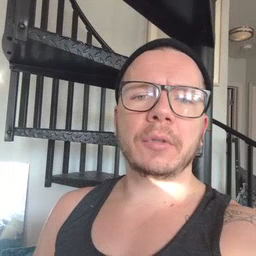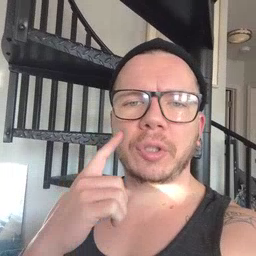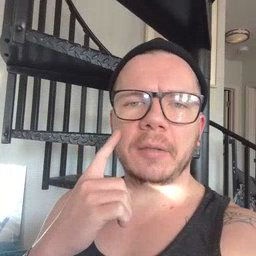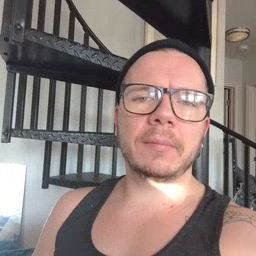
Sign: cheek